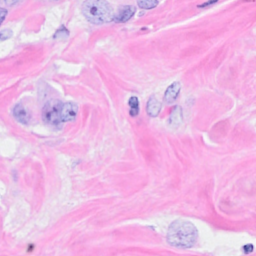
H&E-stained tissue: Breast